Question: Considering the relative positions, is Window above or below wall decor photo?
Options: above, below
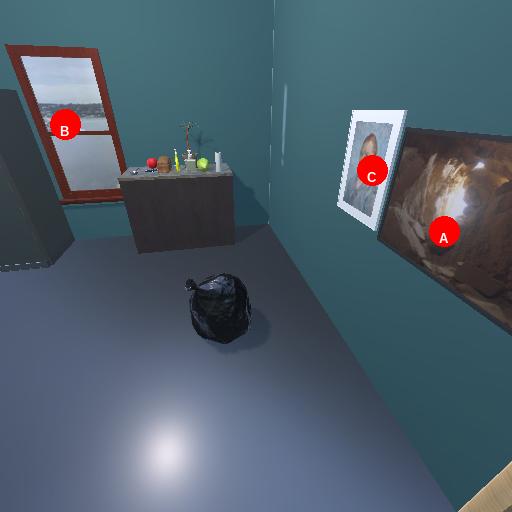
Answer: above